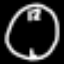
Label: clock